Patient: sex F, age 44
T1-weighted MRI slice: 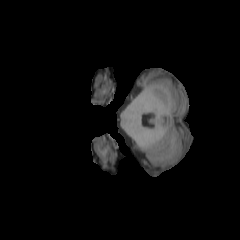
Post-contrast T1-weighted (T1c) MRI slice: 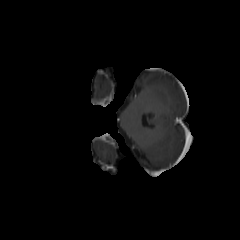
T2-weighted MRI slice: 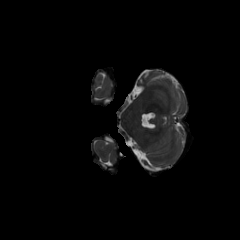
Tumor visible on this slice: no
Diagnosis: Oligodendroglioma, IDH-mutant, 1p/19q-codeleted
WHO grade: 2